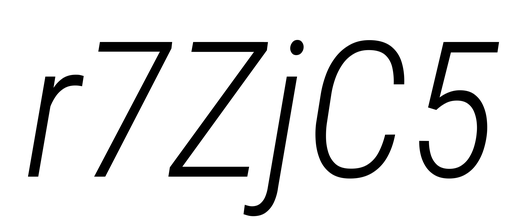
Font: Roboto-Italic_Condensed_Light_Italic